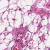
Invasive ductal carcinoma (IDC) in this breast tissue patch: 0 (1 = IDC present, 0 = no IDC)